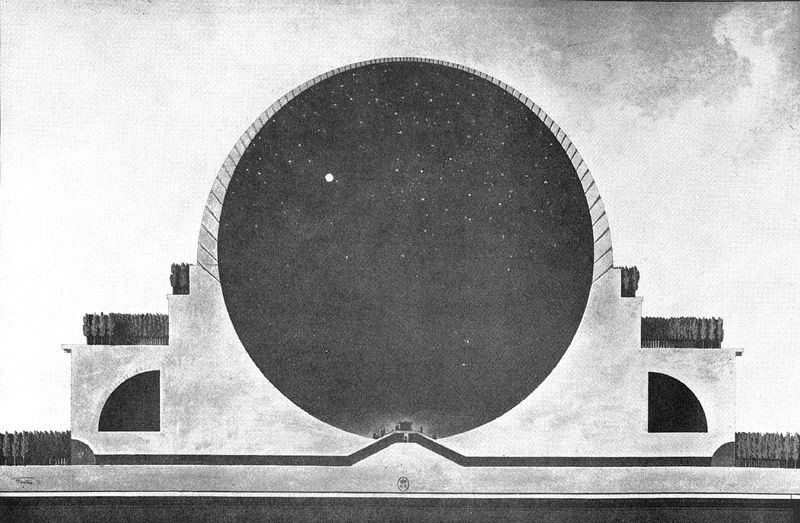
Titel: Plan des Newton-Kenotaphs von Boullée
Künstler: Etienne-Louis Boullée
Schlagwörter: baum, dunkel, himmel, weiß, wolken, bäume, stadt, schwarz, skizze, zeichnung, gebäude, haus, teppich, architektur, sonne, wald, kreis, rund, bogen, formen, kuppel, querformat, symmetrie, mond, gewölbe, linie, symmetrisch, form, schnitt, schwarzweiss, sterne, schraffur, loch, kugel, schema, viertelkreis, etagen, welt, universum, tunnel, aufriss, winkel, viertel, segmente, rechter winkel, viertelkreise